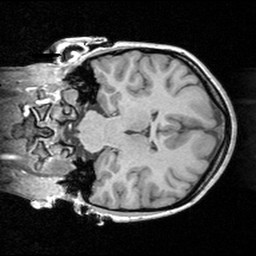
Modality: T1w
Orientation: coronal